Question: I see there aren't many Tableau experts floating around StackOverflow, but perhaps someone out there has had this problem before, and knows the solution. I'm a total noob at Tableau, so please forgive me if this question is inane. Thanks in advance!
The way we have Tableau set up is on an server separate from the webserver. The application is written in PHP, using CakePHP 2.2.0 stable.
'''
10.0.0.10 - webserver
10.0.0.11 - tableau
'''
In order to have a client view a report generated by Tableau, we are using the trusted authentication ticketing system, where the client is issued a URL with a specific ticket. The client then uses this ticket to ask the tableau server directly for the report.
An example:
1. Client GETS http://example.com/reports/view/3 - which is 10.0.0.10 internally.
2. Server POSTS to 10.0.0.11, and asks for a ticket for the client to view report 3
3. Tableau Server responds to the post with a number, e.g. 987654321.
4. Server responds to the client's GET with the page, including the ticket.
5. Client GETS http://tableau.example.com/trusted/987654321/view3
6. Tableau server verifies the client IP against the ticket, and responds with the HTML for the report.
The problem is this: When the code asks for the tableau ticket number (steps 2 & 3 above), the Tableau server responds with an authentication page, not a ticket ID. If I comment out the "target_site" parameter in the $postdata array, tableau does not respond with a login page and instead simply says "-1".
The PHP code to generate the trusted URL:
'''
<?php
public function get_trusted_url($view = 'book2sheet1') {
$email = $this->Auth->user();
$email = $email['Email']; //This email is registered as a Tableau user!
$postdata = http_build_query(
array(
'username' => $email,
'target_site' => 'oursite', //If I comment this line out, Tableau no longer returns an auth page and instead simply returns "-1"
'client_ip' => $_SERVER['REMOTE_ADDR']
)
);
$opts = array('http' =>
array(
'method' => 'POST',
'header' => 'Content-type: application/x-www-form-urlencoded',
'content' => $postdata
)
);
$context = stream_context_create($opts);
$ticket = file_get_contents('http://10.0.0.11/trusted/', false, $context);
if($ticket > 0) {
return 'http://tableau.example.com/t/rg/trusted/' . $ticket . '/' .$view . '?:embed=yes&:comments=no&:toolbar=yes';
} else {
echo 'failure'; //debug
print_r($ticket); //debug - this prints out the auth page
return false;
}
}
'''
Any help would be greatly appreciated! As I mentioned, I'm a total noob at Tableau :)
Image of the returned login html, dumped to the page using 'print_r('ticket')'

Thank you!
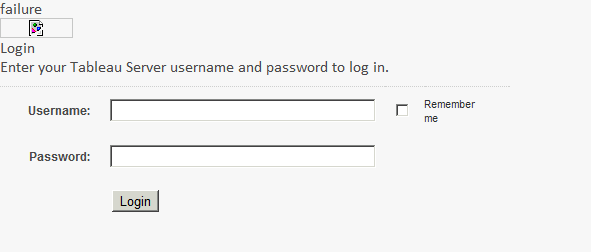
Answer: The first thing I would do is make sure that Trusted Ticketing is working in a vacuum. This link <URL>
will land you in a folder which contains a simple HTML/JavaScript page you can use to make sure everything is configured correctly. Then, look more closely at your code.
Providing a value for target_site (even a zero length string) is necessary as it tells us which Tableau site you're requesting a ticket for. Blank/zero length string = "Default site", essentially.
I know very little PHP, but Tableau provides some sample code which I've used in the past. It doesn't use 'file_get_contents()' to do the POST, but instead leans on 'http_parse_message()'...and it works for me:
'''
Function get_trusted_ticket_direct($server, $user, $targetsite) {
$remote_addr = $_SERVER['REMOTE+ADDR'];
$params = array(
'username' => $user,
'client_ip' => $remote_addr,
'target_site' => $targetsite
);
$ticket= http_parse_message(http_post_fields("http://$server/trusted", $params))->body;
if ($ticket > 0) {
return $ticket;
}
else
return 0;
}
'''
I honestly don't know if file_get_contents() is seen as a 'better' approach than http_parse_message() in the PHP community (maybe someone can comment on this), but the sample code is solid except for the fact that it still doesn't include a reference to the target_site parameter (as it was written way before Tableau had multi-tenancy).
The sample code can be found in C:\Program Files (x86)\Tableau\Tableau Server.0\extras\embedding\php
Good luck!